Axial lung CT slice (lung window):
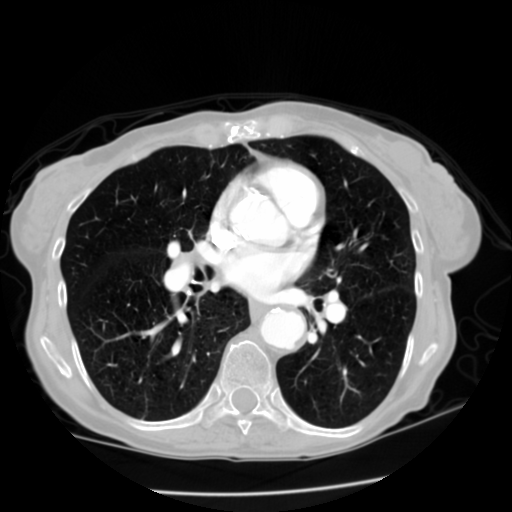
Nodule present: no